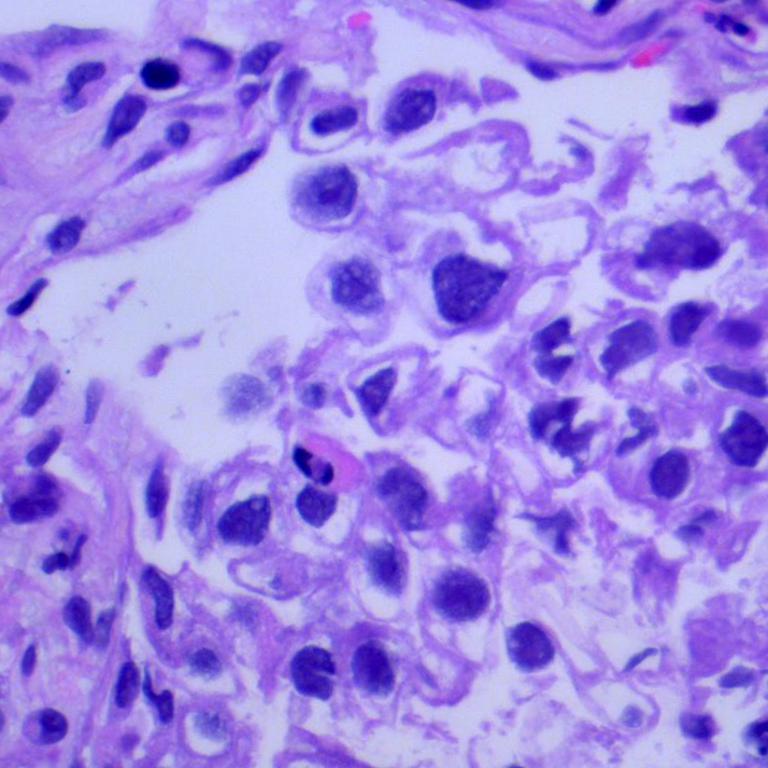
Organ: lung
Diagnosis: adenocarcinomas